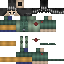
A male human skin with medium skin, wearing brown long hair dressed in a blue hoodie and blue pants, featuring a closed mouth.